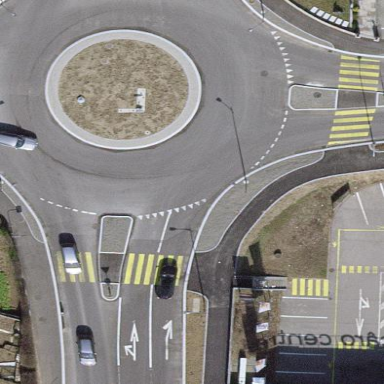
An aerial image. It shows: Roundabout at tertiary road junction.